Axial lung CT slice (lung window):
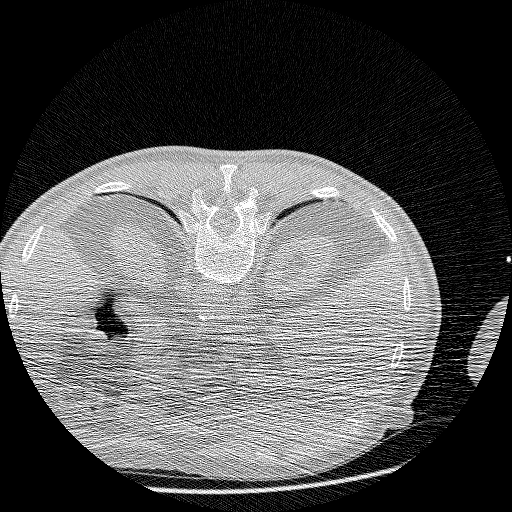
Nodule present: no